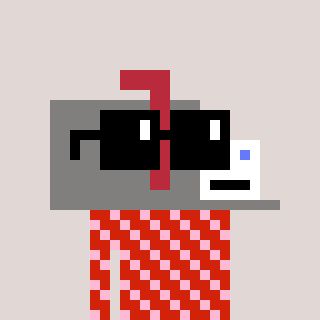
a pixel art character with square black sunglasses, a mailbox-shaped head and a red-colored body on a warm background